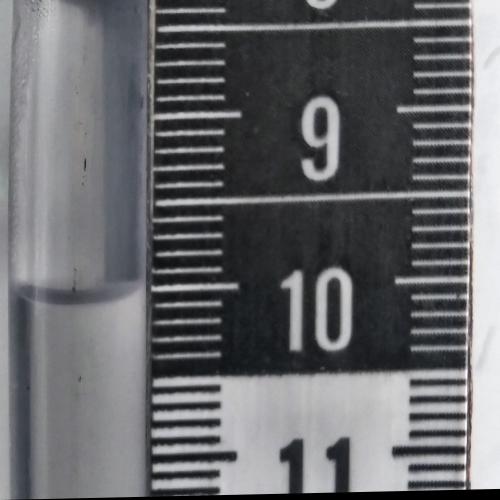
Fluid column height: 10.0 cm